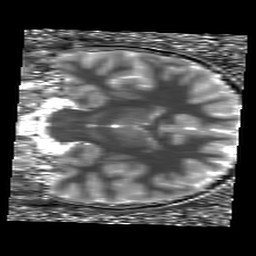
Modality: T1map
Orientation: coronal
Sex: female
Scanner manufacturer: siemens
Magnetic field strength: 3 T
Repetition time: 5 s
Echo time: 0.00355 s